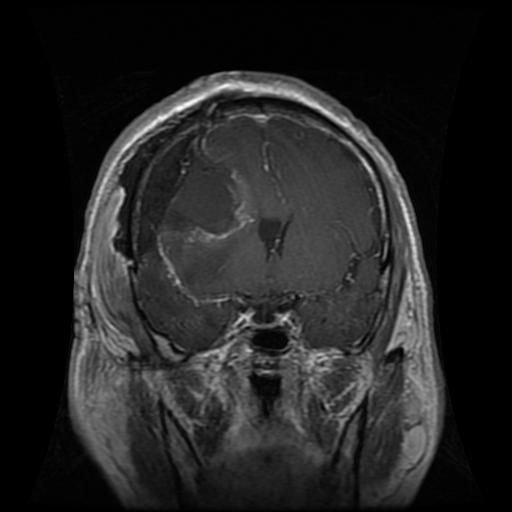
Label: glioma